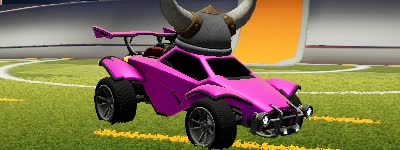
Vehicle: octane